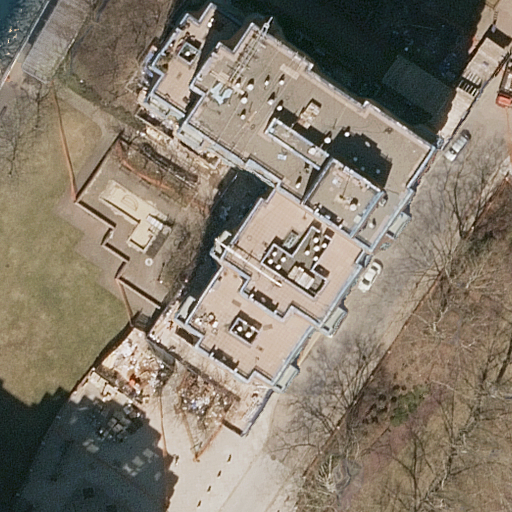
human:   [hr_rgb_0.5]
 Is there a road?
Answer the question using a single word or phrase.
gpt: yes

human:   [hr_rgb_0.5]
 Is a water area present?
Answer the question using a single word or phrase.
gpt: yes

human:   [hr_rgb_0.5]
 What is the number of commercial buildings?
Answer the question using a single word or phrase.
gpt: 0

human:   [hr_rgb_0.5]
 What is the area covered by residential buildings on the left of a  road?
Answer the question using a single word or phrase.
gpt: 0m2

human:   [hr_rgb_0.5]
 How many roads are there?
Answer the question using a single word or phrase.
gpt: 4

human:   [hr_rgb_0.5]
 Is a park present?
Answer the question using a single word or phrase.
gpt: yes

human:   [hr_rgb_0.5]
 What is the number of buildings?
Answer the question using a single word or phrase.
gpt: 1

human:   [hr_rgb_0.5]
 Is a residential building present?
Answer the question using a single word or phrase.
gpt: yes

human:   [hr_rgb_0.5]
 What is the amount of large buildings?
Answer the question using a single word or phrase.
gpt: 1

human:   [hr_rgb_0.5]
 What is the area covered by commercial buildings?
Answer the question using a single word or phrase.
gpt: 0m2

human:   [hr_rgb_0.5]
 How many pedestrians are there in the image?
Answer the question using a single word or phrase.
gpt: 1

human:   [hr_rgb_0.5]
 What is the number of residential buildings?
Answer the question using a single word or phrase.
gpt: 1

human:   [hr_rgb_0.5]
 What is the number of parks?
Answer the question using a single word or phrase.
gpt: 3

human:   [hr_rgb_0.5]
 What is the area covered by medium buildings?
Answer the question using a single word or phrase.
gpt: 0m2

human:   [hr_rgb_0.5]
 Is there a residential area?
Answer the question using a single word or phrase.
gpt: yes

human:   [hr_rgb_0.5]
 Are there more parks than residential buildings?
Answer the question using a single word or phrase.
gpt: yes

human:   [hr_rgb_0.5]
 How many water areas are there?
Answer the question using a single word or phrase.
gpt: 1

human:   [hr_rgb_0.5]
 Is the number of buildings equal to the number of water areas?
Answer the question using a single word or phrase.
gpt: yes

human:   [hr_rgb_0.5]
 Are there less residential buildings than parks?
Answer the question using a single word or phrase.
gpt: yes

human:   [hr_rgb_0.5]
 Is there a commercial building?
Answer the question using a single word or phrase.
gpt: no

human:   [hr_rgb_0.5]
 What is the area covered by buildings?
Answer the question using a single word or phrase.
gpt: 2073m2

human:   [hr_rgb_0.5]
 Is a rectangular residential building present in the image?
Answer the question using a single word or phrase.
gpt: no

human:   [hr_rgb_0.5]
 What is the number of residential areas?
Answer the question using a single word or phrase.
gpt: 1

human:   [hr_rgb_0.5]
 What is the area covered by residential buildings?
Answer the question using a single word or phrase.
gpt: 2073m2

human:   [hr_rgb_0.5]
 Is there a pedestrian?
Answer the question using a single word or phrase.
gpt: yes

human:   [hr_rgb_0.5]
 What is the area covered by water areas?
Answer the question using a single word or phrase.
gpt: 51m2

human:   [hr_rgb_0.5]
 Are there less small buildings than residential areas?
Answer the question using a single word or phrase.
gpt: yes

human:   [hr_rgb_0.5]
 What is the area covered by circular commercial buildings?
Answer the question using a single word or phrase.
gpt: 0m2

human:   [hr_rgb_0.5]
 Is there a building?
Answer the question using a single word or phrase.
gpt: yes

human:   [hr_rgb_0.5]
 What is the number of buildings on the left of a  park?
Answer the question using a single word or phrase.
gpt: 0

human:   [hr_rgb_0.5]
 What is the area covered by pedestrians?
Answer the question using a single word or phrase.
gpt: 1397m2

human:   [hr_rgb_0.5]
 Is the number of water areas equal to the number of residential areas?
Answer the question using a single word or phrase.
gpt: yes

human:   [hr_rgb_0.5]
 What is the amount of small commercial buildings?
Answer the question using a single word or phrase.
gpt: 0

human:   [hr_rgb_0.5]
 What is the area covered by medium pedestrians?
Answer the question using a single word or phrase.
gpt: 0m2

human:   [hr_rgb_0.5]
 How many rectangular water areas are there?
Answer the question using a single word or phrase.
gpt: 1

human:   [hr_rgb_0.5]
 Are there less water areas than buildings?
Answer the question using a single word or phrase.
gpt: no

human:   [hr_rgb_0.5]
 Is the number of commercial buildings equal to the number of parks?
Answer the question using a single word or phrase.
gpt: no

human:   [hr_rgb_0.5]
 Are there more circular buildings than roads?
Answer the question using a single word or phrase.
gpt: no

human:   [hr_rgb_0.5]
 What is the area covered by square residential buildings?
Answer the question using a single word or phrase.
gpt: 0m2

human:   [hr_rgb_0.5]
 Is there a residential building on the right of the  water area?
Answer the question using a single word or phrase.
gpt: yes

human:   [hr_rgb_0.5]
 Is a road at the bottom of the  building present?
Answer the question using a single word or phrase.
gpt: yes

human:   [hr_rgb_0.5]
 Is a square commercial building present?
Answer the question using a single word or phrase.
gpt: no

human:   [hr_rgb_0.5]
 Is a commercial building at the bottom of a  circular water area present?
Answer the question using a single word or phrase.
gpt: no

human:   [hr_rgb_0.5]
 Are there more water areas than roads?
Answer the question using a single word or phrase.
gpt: no

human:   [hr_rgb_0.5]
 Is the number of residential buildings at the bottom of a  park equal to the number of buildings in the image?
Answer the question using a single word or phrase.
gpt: no

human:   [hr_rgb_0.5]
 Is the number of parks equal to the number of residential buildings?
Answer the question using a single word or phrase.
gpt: no

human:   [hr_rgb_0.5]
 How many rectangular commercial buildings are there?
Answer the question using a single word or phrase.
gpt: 0

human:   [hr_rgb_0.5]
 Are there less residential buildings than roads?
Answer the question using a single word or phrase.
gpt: yes

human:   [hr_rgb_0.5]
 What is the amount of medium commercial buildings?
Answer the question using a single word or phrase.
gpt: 0

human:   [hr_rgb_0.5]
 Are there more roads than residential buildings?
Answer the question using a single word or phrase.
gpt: yes

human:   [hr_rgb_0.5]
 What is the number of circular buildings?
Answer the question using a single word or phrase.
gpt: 0

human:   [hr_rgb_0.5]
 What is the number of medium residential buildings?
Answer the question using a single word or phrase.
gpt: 0

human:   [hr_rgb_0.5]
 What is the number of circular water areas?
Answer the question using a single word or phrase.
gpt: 0

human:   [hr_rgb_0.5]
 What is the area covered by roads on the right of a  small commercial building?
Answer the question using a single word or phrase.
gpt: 0m2

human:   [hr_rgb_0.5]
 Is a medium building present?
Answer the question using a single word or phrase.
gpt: no

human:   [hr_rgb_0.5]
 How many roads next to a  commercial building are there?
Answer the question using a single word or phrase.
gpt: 0

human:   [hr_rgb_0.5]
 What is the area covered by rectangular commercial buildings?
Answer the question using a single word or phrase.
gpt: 0m2

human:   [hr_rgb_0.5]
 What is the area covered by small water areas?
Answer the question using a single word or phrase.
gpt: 51m2

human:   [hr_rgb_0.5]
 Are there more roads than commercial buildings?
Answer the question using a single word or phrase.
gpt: yes

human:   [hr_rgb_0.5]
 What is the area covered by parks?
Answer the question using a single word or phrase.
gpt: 2867m2

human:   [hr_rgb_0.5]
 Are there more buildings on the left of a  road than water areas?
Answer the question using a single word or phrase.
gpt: no

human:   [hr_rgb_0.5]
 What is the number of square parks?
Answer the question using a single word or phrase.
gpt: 0

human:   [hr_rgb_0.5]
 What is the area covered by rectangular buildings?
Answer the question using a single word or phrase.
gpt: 0m2

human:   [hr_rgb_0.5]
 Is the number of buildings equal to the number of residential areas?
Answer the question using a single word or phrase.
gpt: yes